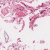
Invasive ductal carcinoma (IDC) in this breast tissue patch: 0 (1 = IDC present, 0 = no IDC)